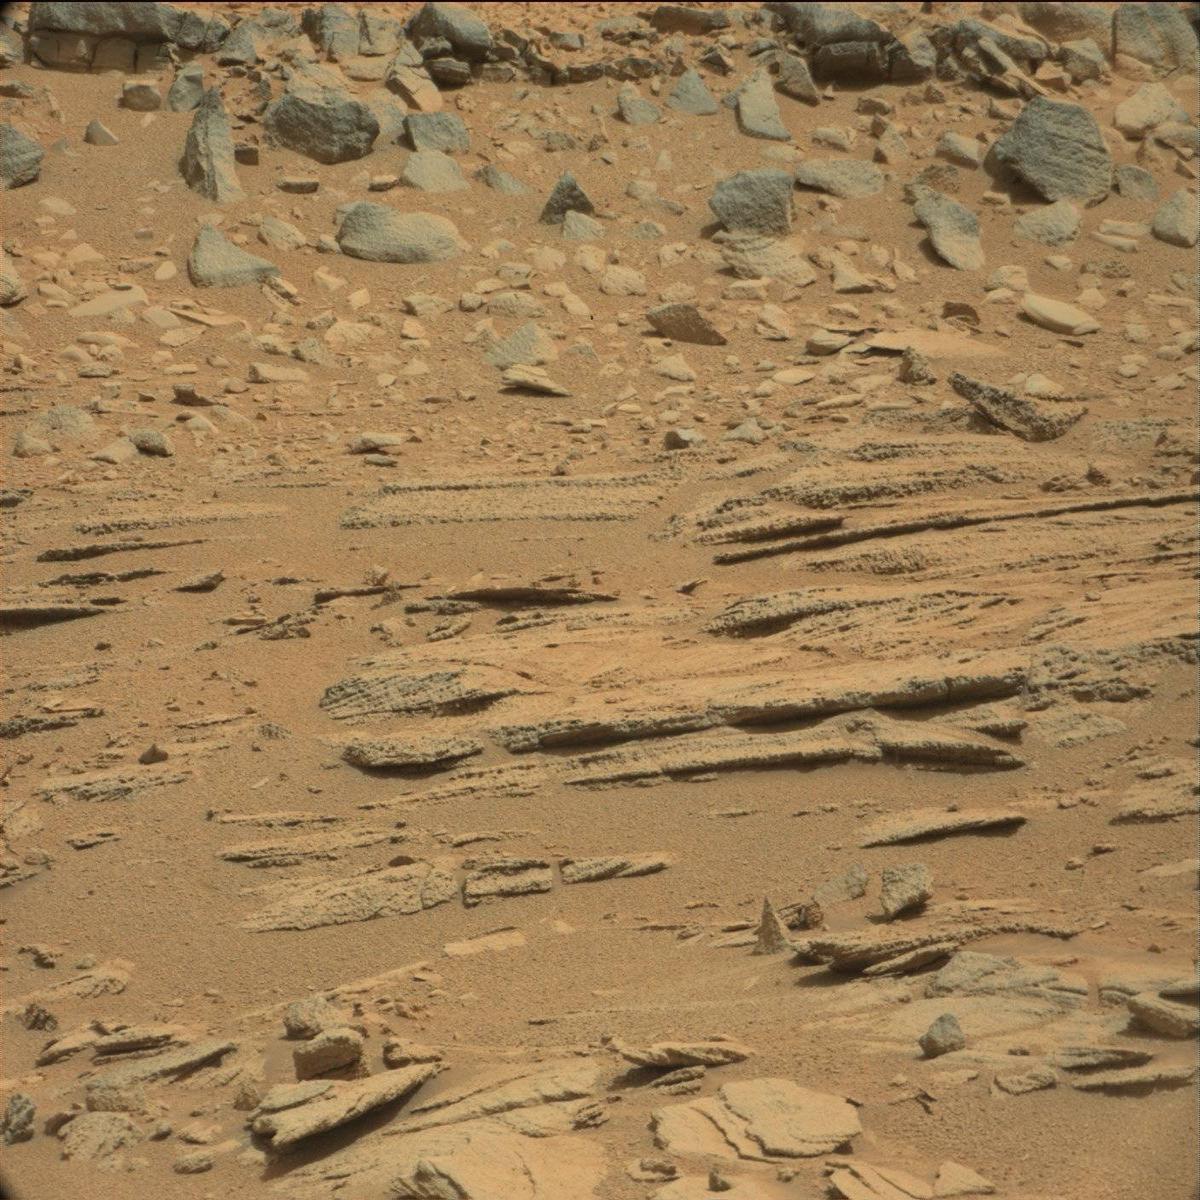
Terrain classes present: Bedrock, Rock, Sand / Soil